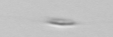
Label: Cylindrotheca_morphotype1